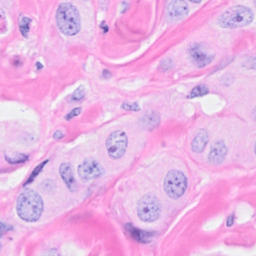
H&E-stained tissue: Breast